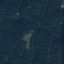
Label: Forest